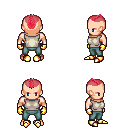
a pixel art fantasy rpg character, male body template, human, light skin, white sleeveless shirt, teal pants, ruby red short mohawk hairstyle, gold gloves, gold boots, four views (front, back, left, right), 2x2 character sprite sheet, small pixel art, hard edges, no anti-aliasing